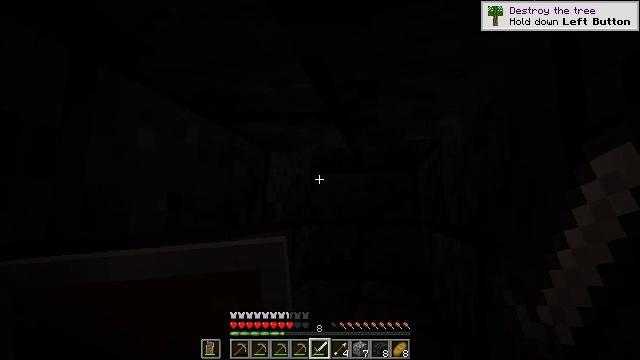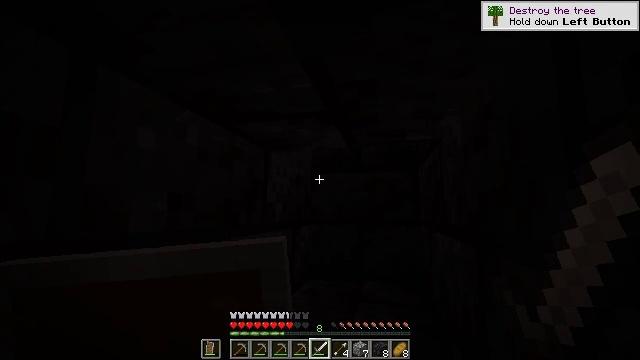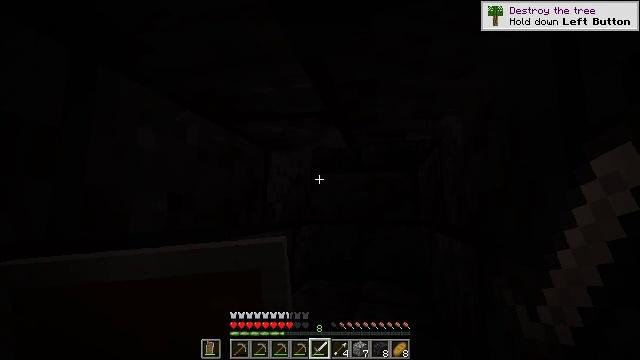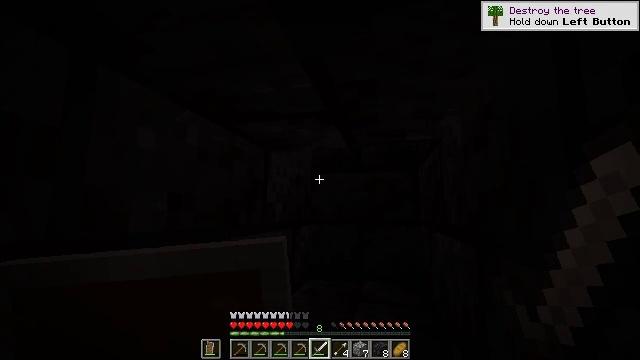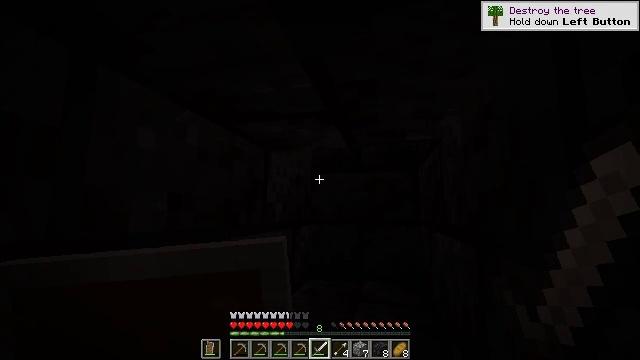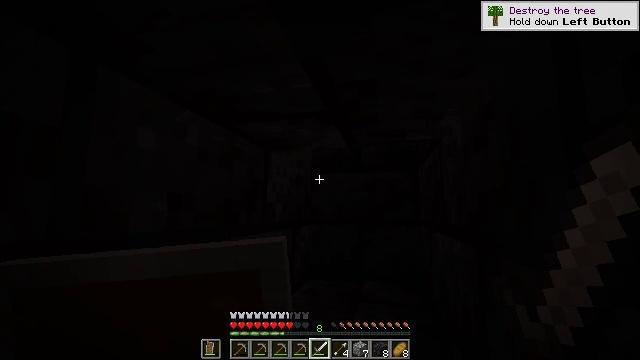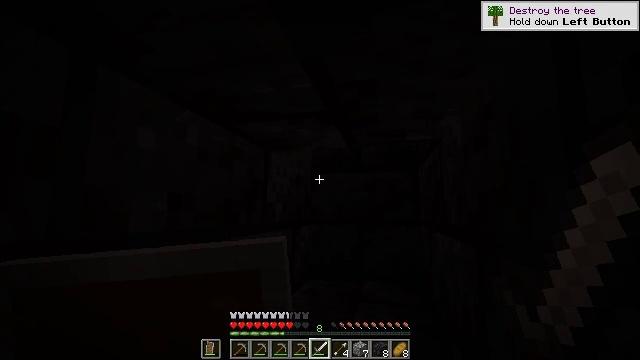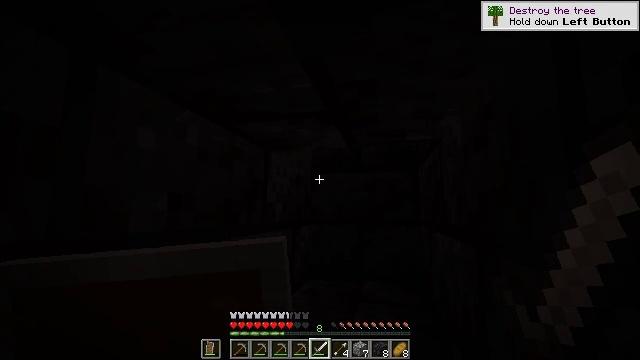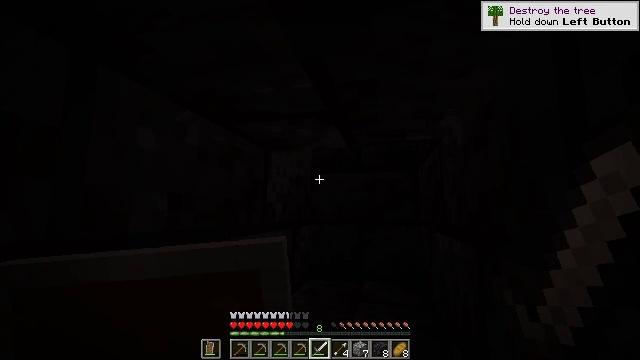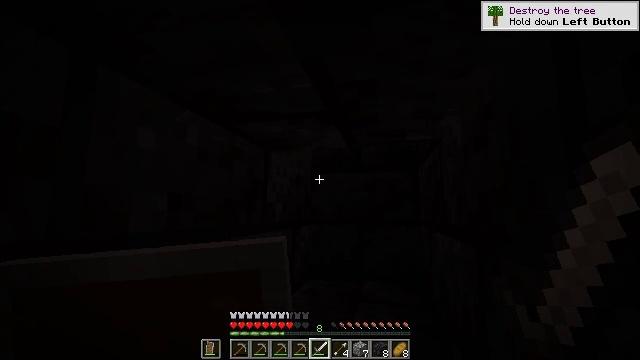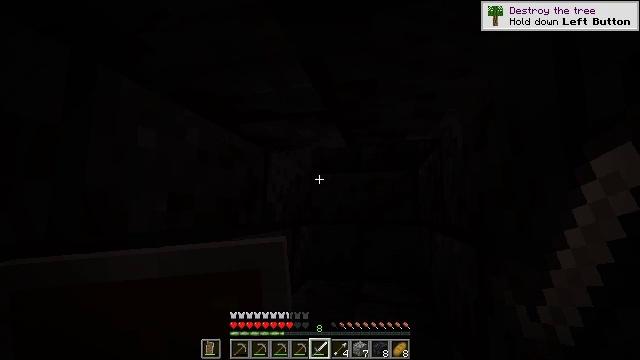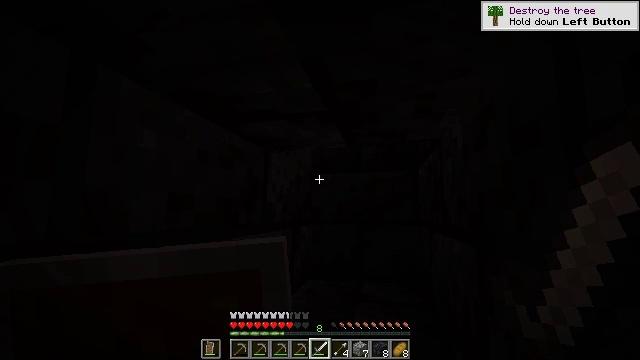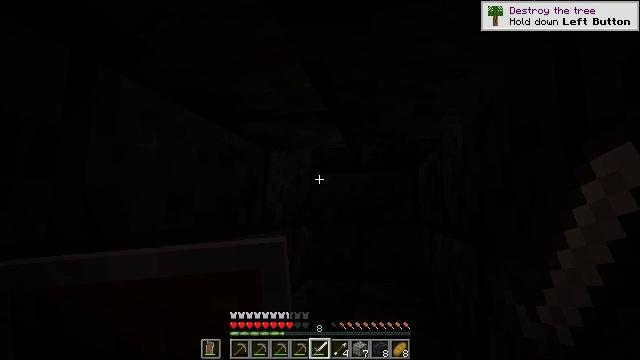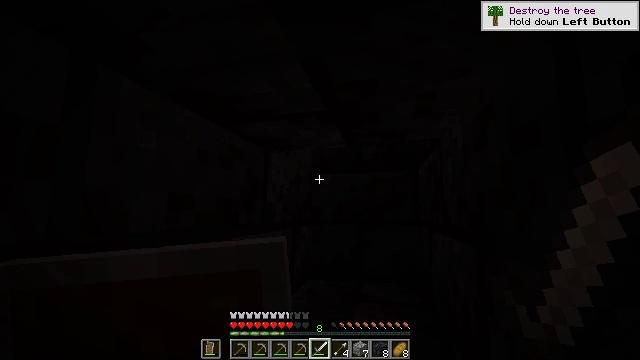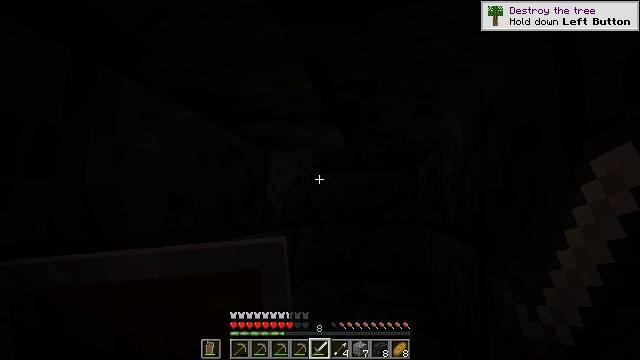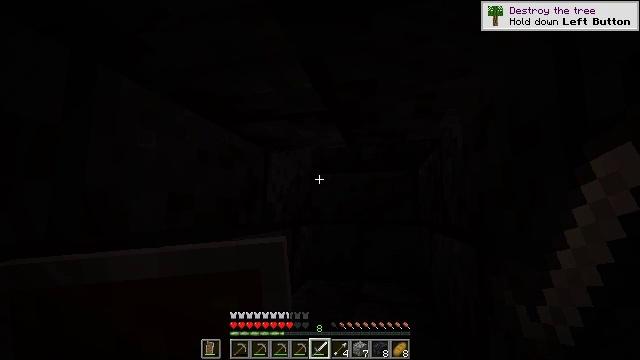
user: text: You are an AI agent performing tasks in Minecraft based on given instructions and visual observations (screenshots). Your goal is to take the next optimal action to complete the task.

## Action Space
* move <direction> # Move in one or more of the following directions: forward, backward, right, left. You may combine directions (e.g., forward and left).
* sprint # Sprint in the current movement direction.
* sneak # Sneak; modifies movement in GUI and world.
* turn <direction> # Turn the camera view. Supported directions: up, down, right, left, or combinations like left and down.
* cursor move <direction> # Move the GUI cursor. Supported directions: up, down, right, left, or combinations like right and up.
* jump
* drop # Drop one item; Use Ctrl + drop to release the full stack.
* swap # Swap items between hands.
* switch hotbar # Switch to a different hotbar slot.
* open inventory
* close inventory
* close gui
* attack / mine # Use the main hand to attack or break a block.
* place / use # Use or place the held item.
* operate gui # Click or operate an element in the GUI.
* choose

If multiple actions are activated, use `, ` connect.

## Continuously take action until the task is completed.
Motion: motion action
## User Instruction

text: Attack the polished blackstone brick stairs to gather it.
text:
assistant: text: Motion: no_op
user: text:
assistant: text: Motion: no_op
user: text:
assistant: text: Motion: no_op
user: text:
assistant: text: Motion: no_op
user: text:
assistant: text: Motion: no_op
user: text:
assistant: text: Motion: no_op
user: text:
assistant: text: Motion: no_op
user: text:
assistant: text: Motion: no_op
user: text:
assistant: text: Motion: no_op
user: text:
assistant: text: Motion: no_op
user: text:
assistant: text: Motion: no_op
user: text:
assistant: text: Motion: no_op
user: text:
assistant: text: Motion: no_op
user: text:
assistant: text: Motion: no_op
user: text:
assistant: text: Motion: no_op
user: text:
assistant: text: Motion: no_op
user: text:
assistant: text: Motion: no_op
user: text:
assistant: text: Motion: no_op
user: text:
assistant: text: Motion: no_op
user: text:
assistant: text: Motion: no_op
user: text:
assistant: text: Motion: no_op
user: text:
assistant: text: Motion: no_op
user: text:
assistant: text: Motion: no_op
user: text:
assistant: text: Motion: no_op
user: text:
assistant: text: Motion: no_op
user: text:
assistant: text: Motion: no_op
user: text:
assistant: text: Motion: no_op
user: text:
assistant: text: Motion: no_op
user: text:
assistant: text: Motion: no_op
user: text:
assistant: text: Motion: no_op